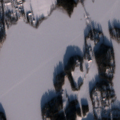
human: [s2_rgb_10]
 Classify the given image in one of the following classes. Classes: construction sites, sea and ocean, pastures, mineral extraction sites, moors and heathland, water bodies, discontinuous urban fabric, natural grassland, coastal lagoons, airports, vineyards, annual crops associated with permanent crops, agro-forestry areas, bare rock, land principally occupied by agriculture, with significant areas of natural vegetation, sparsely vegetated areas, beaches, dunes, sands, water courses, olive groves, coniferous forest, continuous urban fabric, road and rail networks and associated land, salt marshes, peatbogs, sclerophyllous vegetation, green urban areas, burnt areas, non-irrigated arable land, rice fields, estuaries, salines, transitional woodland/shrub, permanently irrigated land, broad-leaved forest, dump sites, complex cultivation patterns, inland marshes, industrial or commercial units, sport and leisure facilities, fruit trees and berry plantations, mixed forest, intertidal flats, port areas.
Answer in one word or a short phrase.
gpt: discontinuous urban fabric, land principally occupied by agriculture, with significant areas of natural vegetation, mixed forest, water bodies